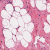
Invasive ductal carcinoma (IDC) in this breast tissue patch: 0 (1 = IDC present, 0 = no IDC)